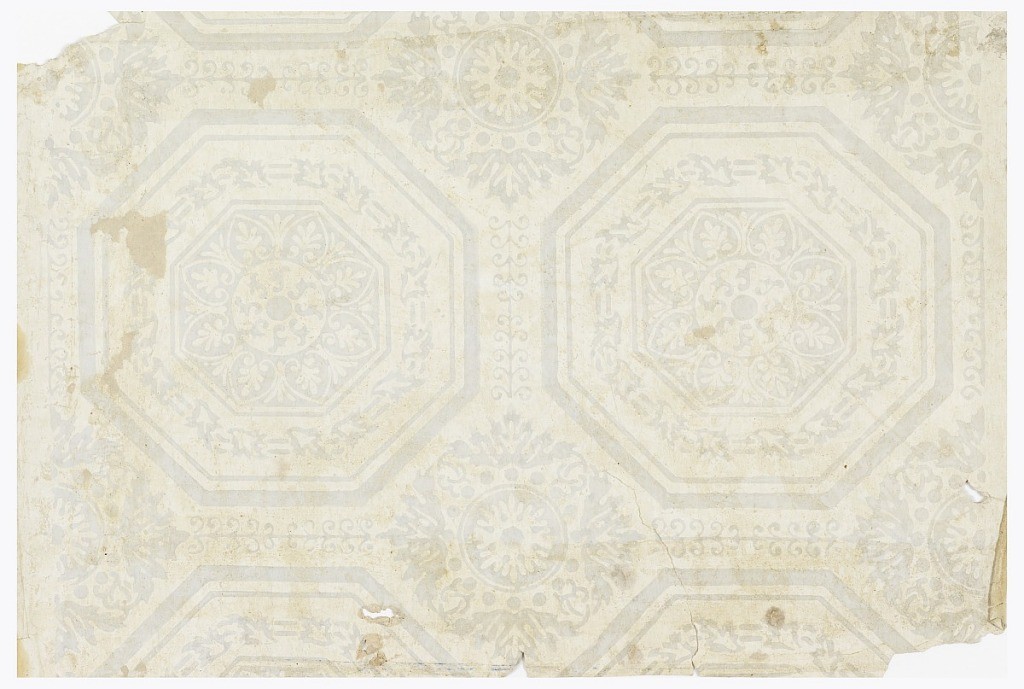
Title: Sidewall
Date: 1800–1850
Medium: Block printed on handmade or machine-made paper
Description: Octagon medallion having appearance of coffered panel, with inner band of acanthus wrapped rod, and center band of palmettes. These medallions are separated by smaller foliate and floral medallions. Printed in light gray on white ground.